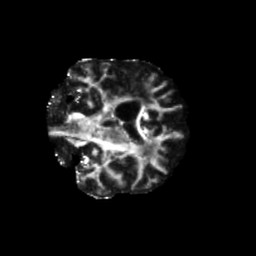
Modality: FA
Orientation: coronal
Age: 69
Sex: female
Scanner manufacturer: siemens
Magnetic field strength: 3 T
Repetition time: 5.25 s
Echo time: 0.08 s